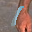
Label: 1